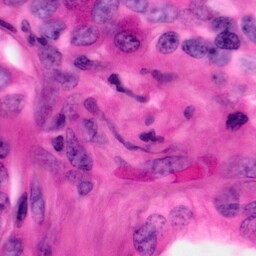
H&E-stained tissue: Pancreatic